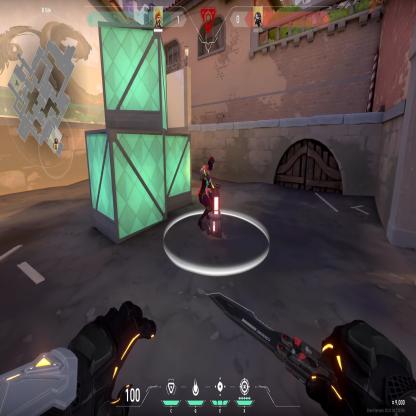
Label: planted spike ; enemy